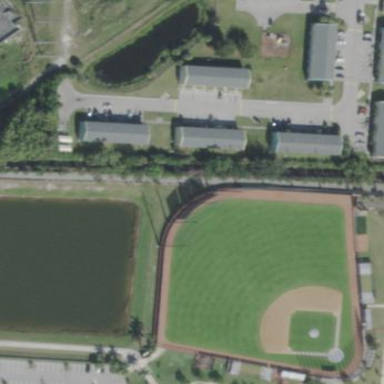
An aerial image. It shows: Baseball pitch for leisure and sports activities.